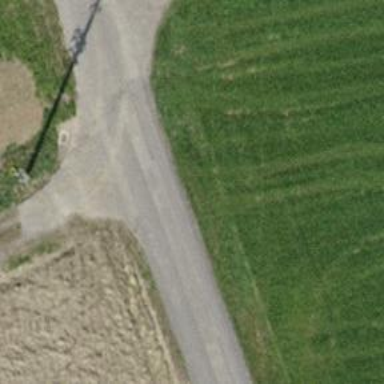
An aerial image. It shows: Unclassified road.